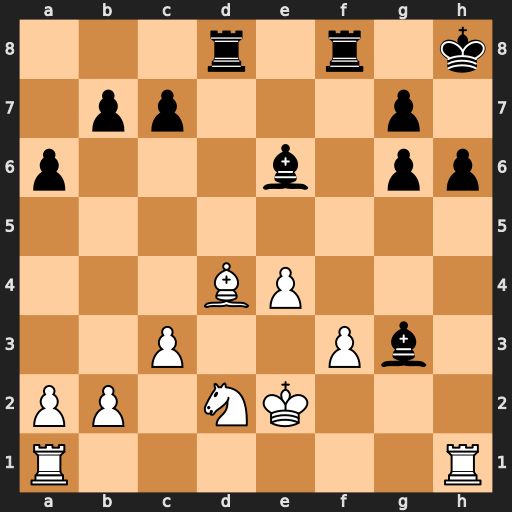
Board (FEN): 3r1r1k/1pp3p1/p3b1pp/8/3BP3/2P2Pb1/PP1NK3/R6R
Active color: w
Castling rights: -
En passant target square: -
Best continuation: Rxh6+ Kg8 Rxg6